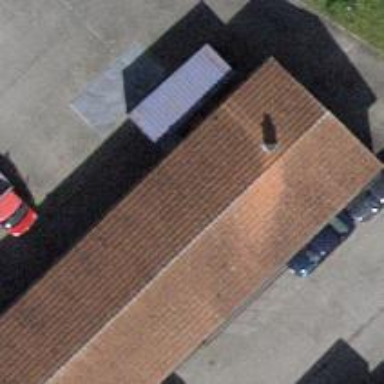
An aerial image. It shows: Car repair shop.